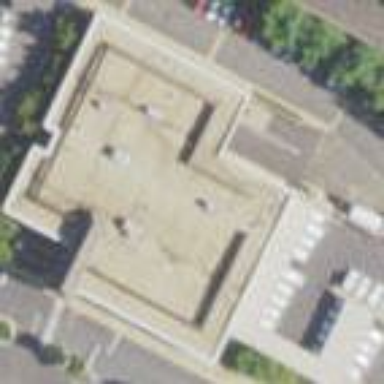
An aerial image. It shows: Government building housing post office.